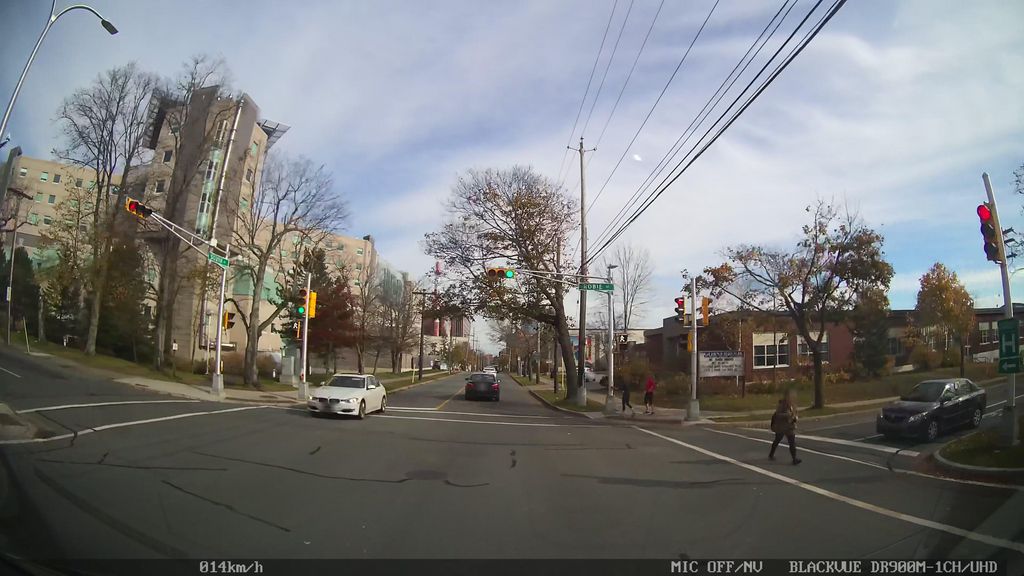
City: halifax